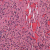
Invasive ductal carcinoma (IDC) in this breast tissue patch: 0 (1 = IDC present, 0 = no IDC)